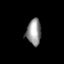
Tissue: lung
Cell type: Epithelial cells
Senescence score: 0.5513
Nuclear area (px): 379
Mean DAPI intensity: 144.752